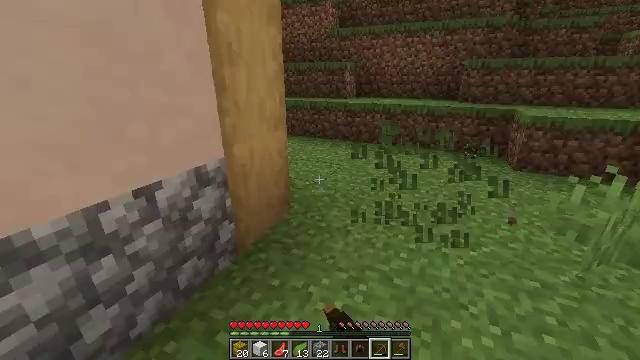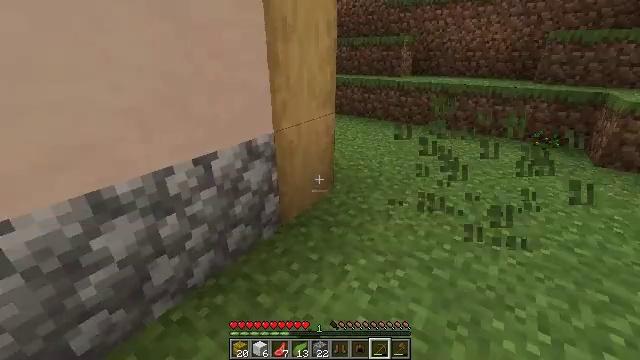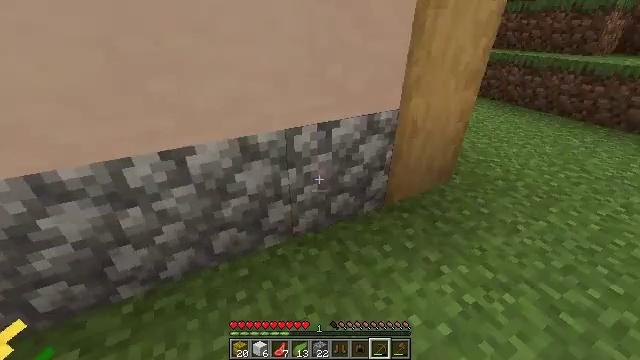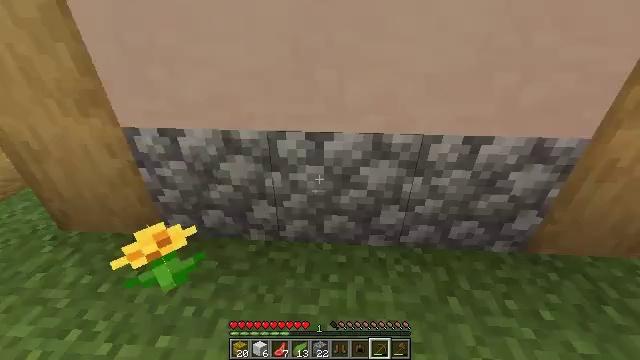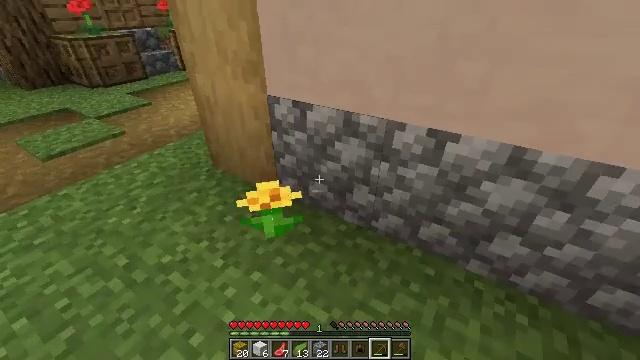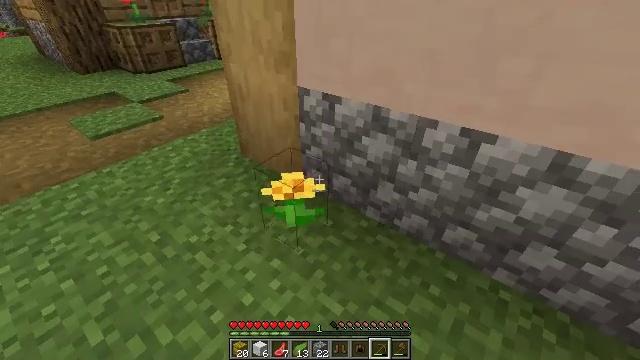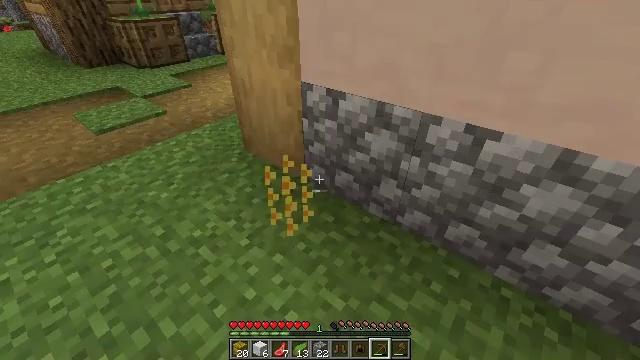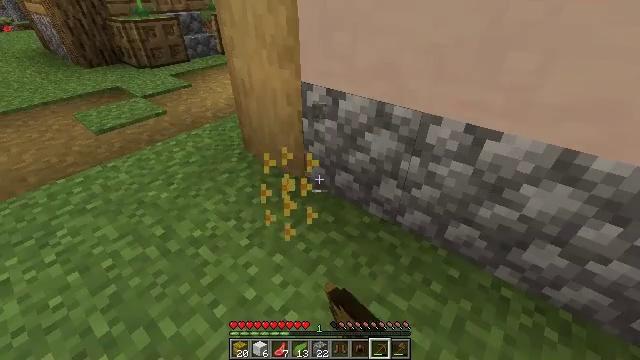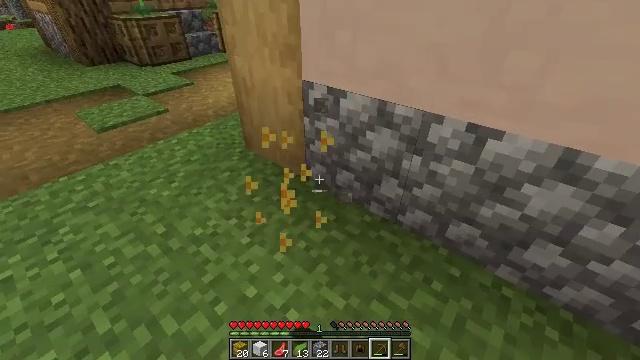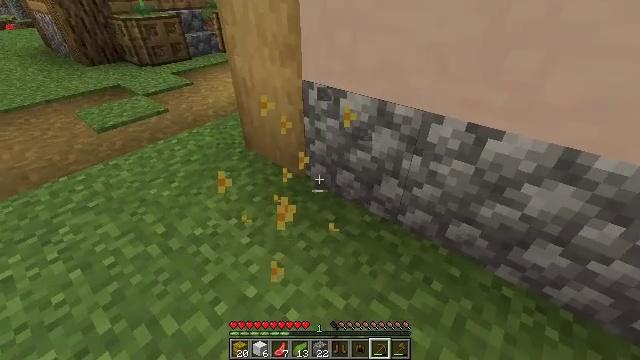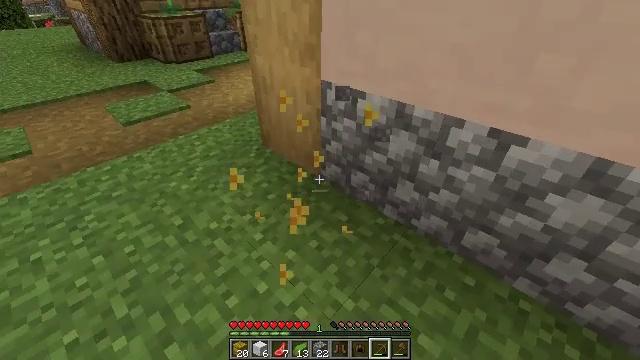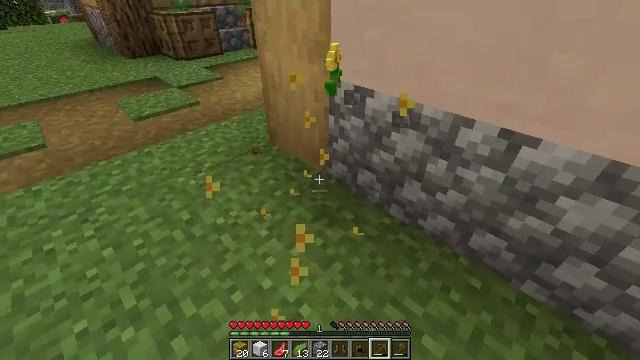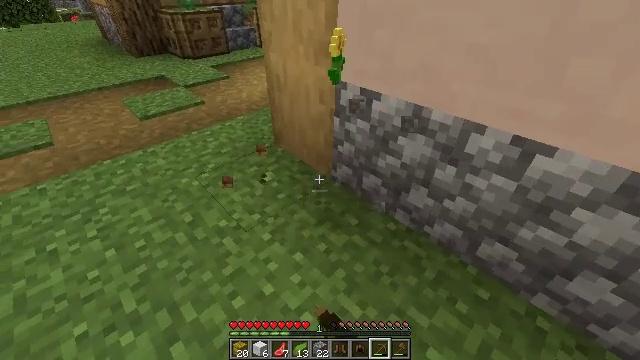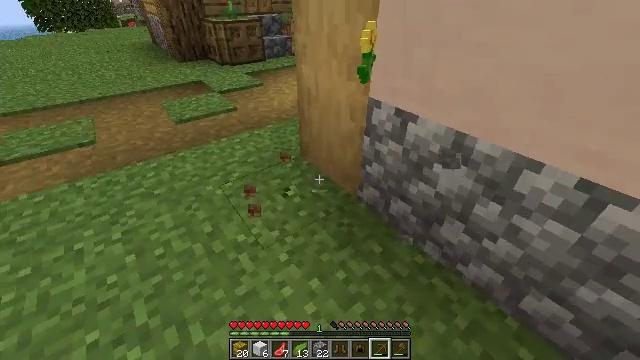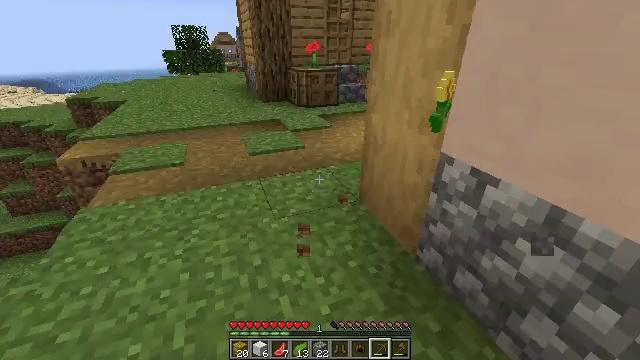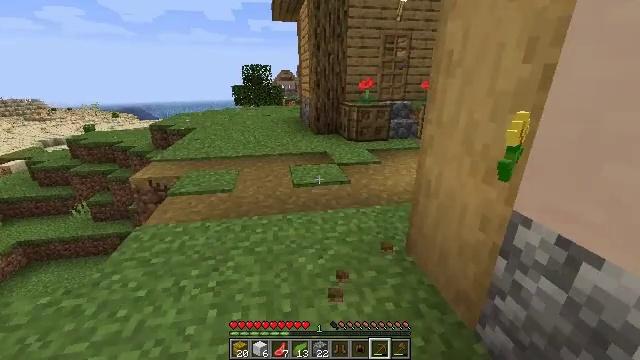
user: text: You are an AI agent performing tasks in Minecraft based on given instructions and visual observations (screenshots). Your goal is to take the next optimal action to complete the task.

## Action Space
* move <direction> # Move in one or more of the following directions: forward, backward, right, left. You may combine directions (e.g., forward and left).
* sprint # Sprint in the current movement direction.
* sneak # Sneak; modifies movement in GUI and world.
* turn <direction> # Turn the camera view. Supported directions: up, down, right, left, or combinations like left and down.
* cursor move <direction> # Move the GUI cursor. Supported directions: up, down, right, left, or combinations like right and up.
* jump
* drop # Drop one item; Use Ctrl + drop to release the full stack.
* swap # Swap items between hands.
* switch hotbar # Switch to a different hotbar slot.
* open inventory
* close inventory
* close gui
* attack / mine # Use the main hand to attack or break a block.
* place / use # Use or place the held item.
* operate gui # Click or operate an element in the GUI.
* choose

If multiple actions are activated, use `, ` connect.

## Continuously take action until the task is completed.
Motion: motion action
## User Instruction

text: Collect a dandelion flower.
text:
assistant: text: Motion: turn left and down, attack / mine
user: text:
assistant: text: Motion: turn left and down
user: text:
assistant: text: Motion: turn left
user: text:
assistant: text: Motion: turn left and down
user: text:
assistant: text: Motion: turn left and down
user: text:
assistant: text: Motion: attack / mine
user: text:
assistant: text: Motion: attack / mine
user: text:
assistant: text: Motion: attack / mine
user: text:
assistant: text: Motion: attack / mine
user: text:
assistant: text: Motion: turn left
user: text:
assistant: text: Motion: turn left, attack / mine
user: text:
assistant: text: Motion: move forward, turn left, attack / mine
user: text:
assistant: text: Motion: move forward, turn left and up, attack / mine
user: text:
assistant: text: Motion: move forward, turn left and up
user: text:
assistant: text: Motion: move forward, turn left and up
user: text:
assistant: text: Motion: move forward, turn left and up
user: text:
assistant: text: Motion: move forward
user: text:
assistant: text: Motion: move forward, sprint
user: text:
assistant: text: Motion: move forward, sprint
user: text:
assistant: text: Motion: move forward, sprint
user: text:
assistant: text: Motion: move forward, turn right
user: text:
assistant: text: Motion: move forward, turn right
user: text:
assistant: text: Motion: move forward, turn right
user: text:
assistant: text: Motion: move forward, sprint, turn right
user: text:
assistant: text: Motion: move forward, sprint, turn right
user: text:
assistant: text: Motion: move forward, sprint, turn right
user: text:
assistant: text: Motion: move forward, turn right
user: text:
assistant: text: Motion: move forward, turn right
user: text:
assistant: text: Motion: move forward, turn right
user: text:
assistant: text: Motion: move forward, sprint